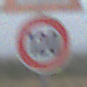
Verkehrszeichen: Geschwindigkeit120
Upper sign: KurveRechts
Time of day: Midday
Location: Outdoor (Nature)
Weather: PartlyCloudy
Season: NotSpecified
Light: Natural